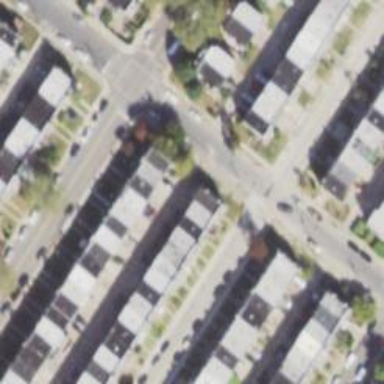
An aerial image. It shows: Alley classified as service road.